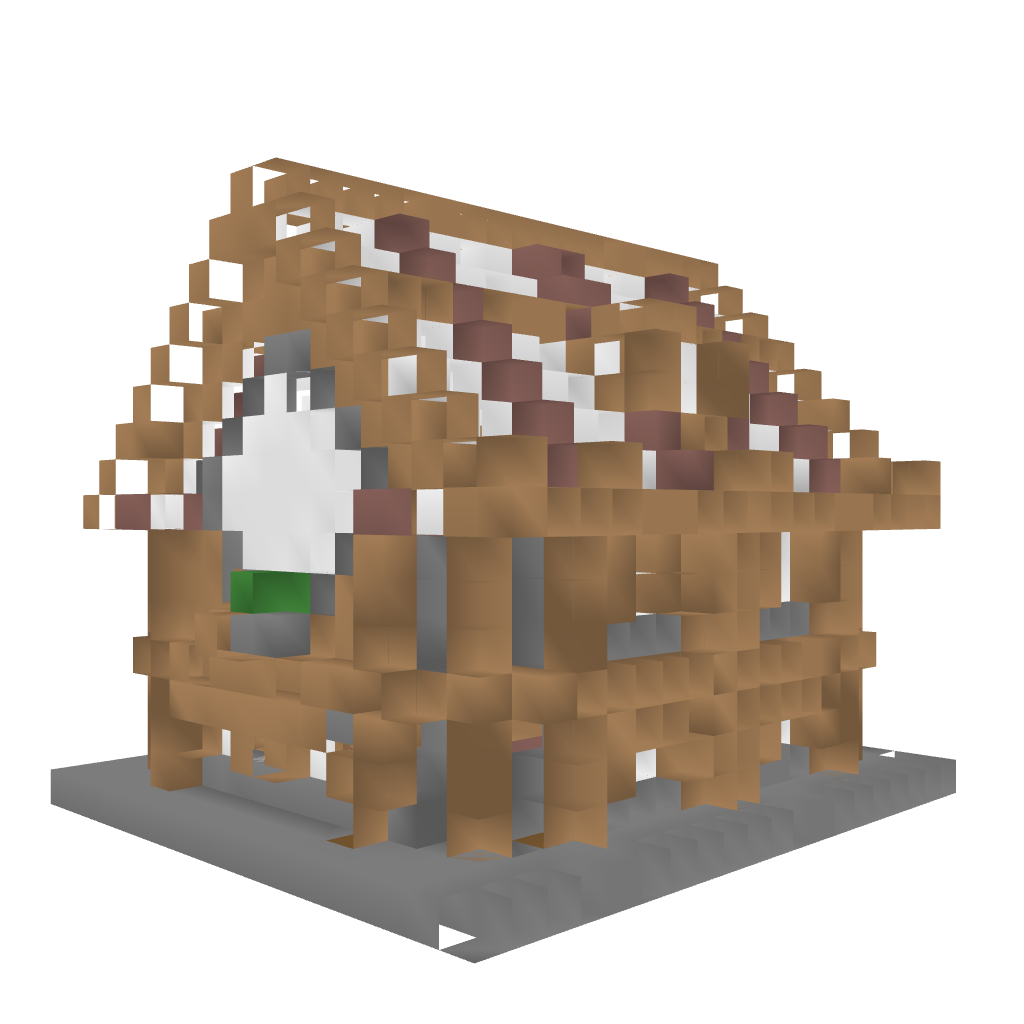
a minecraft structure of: House #3 bad low quality